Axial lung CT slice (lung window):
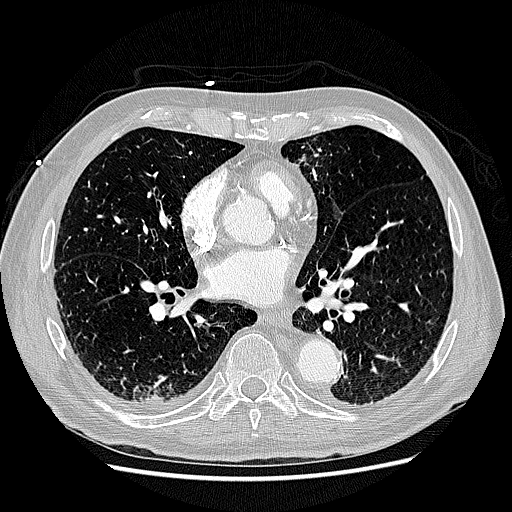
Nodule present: no